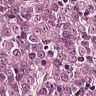
Metastatic tissue present: yes